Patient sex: M
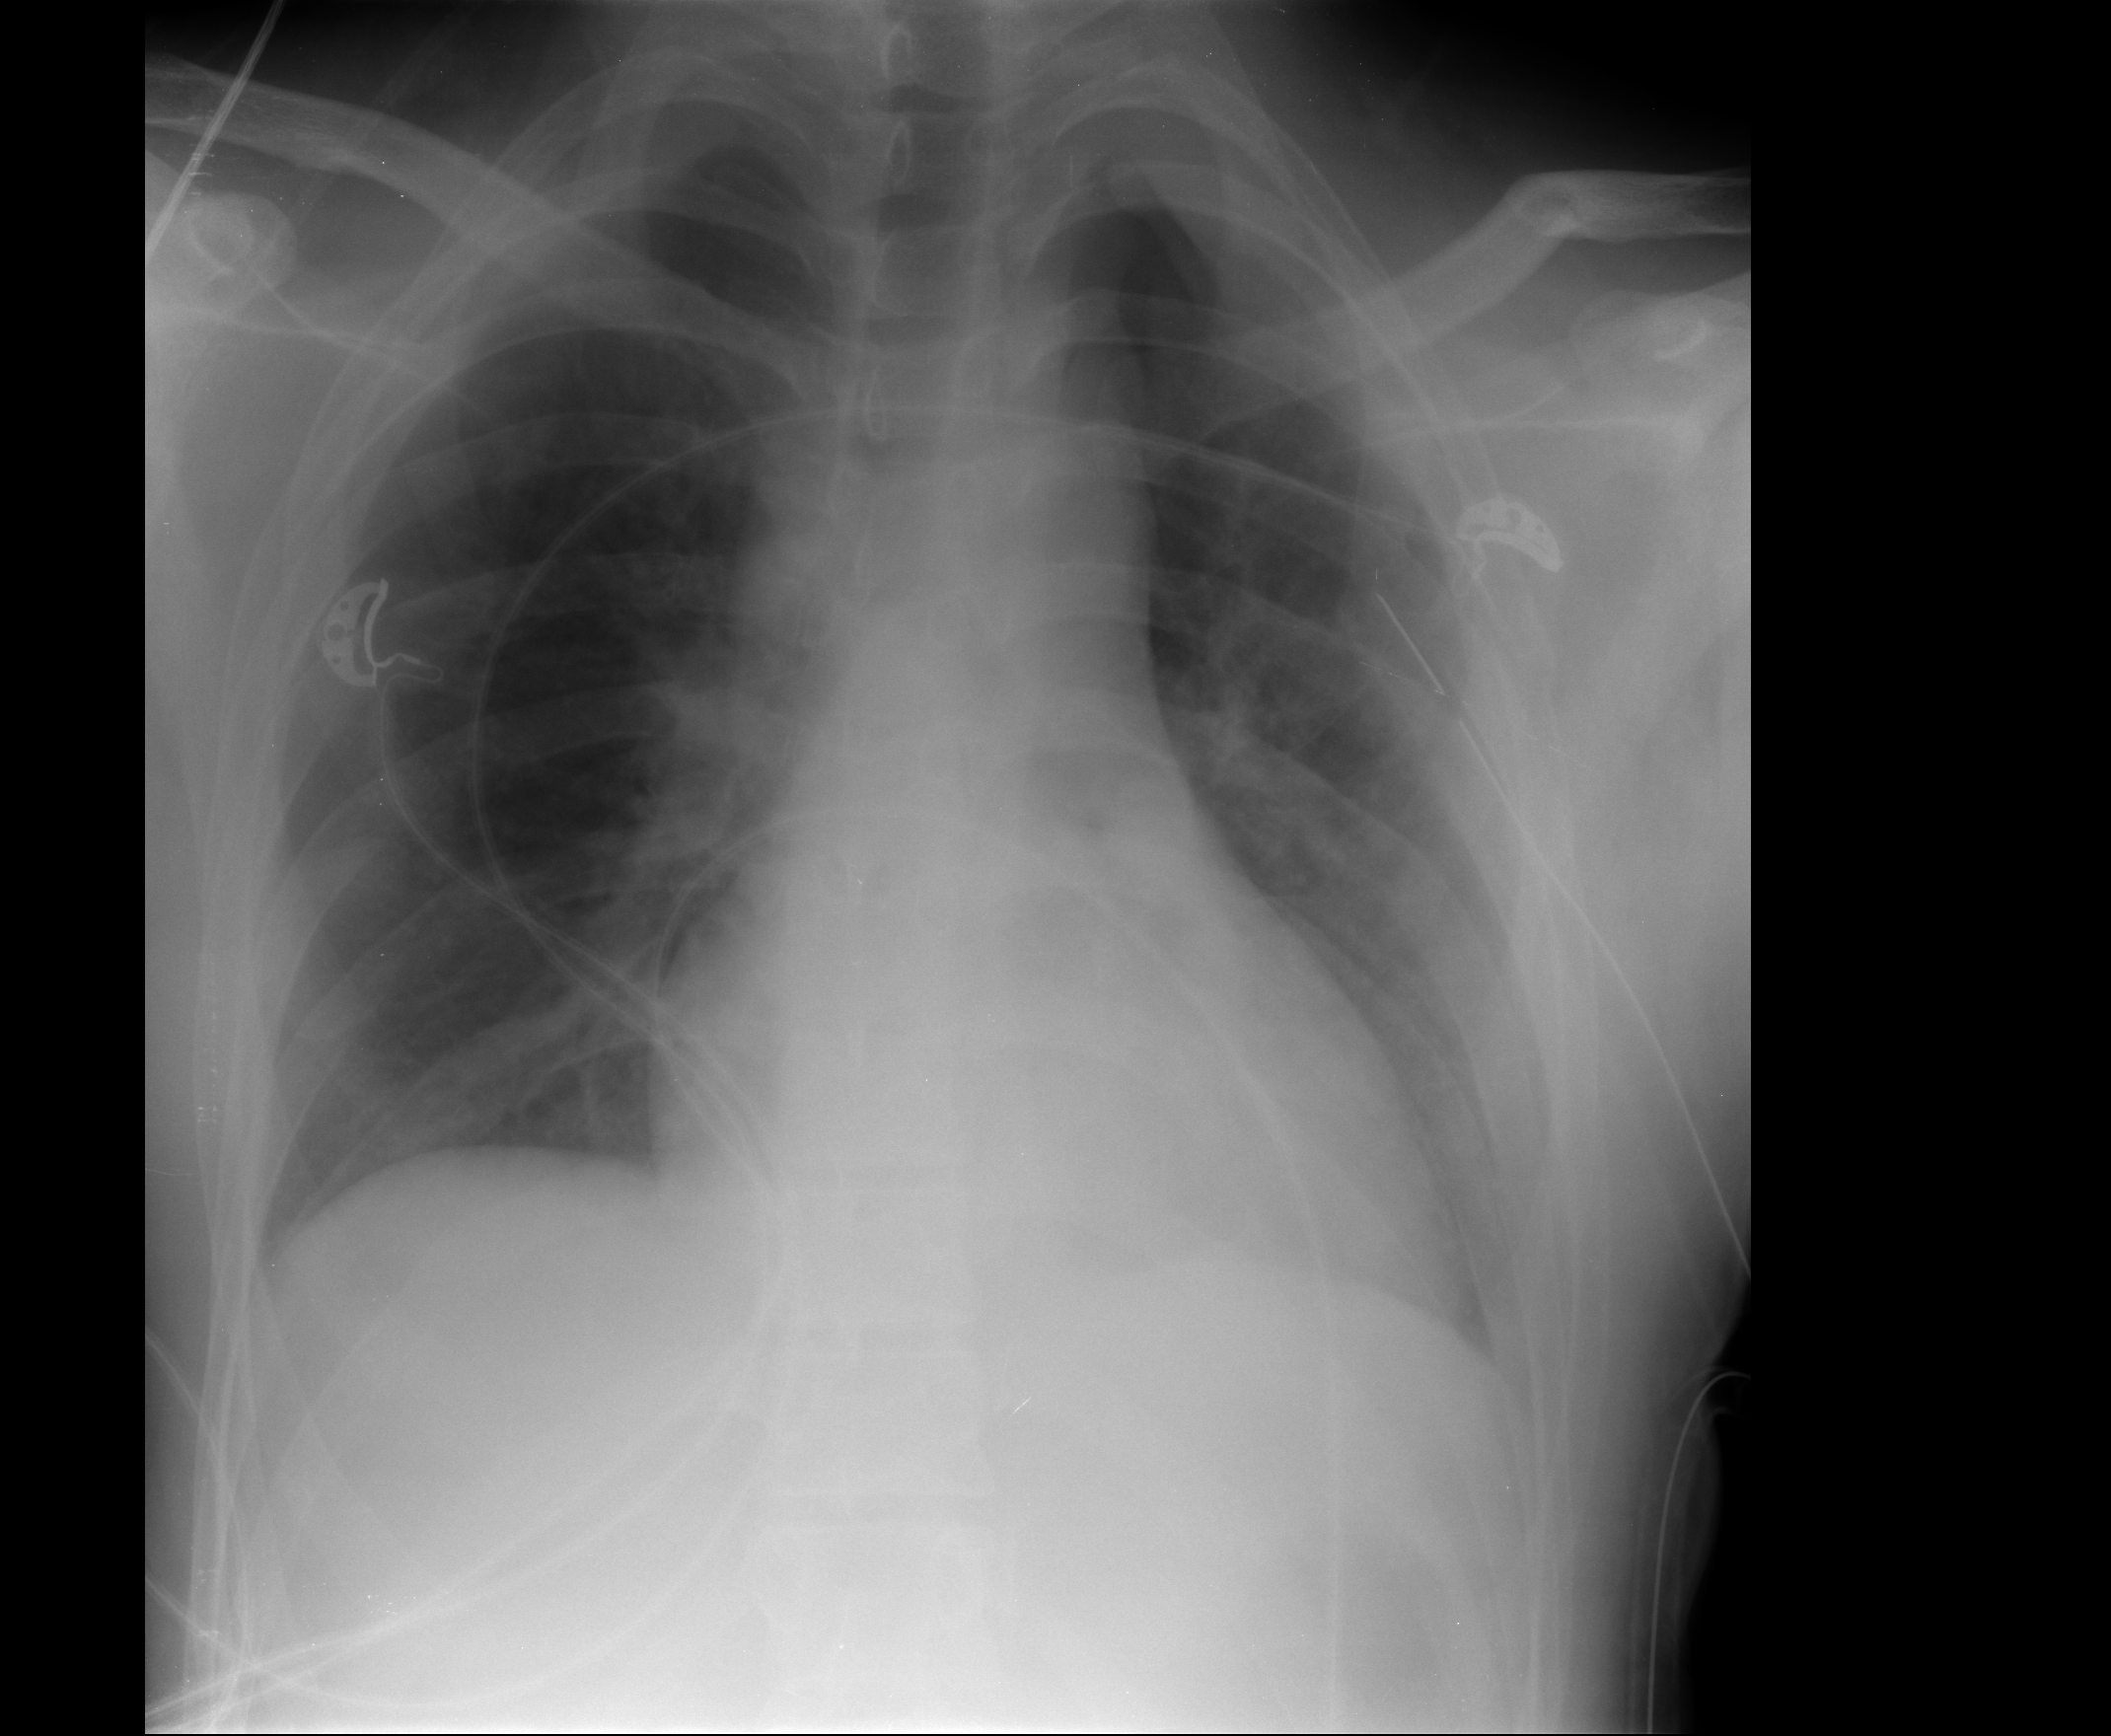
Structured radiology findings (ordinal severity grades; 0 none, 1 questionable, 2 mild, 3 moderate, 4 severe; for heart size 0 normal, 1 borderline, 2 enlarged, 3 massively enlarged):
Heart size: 0
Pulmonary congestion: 0
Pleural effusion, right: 0
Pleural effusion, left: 2
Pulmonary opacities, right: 0
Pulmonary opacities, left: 0
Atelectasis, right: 0
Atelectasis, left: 0